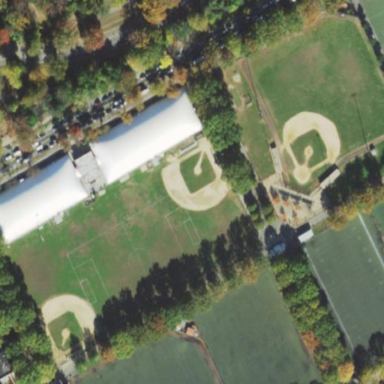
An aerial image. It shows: Baseball pitch for leisure and sports activities.